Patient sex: F
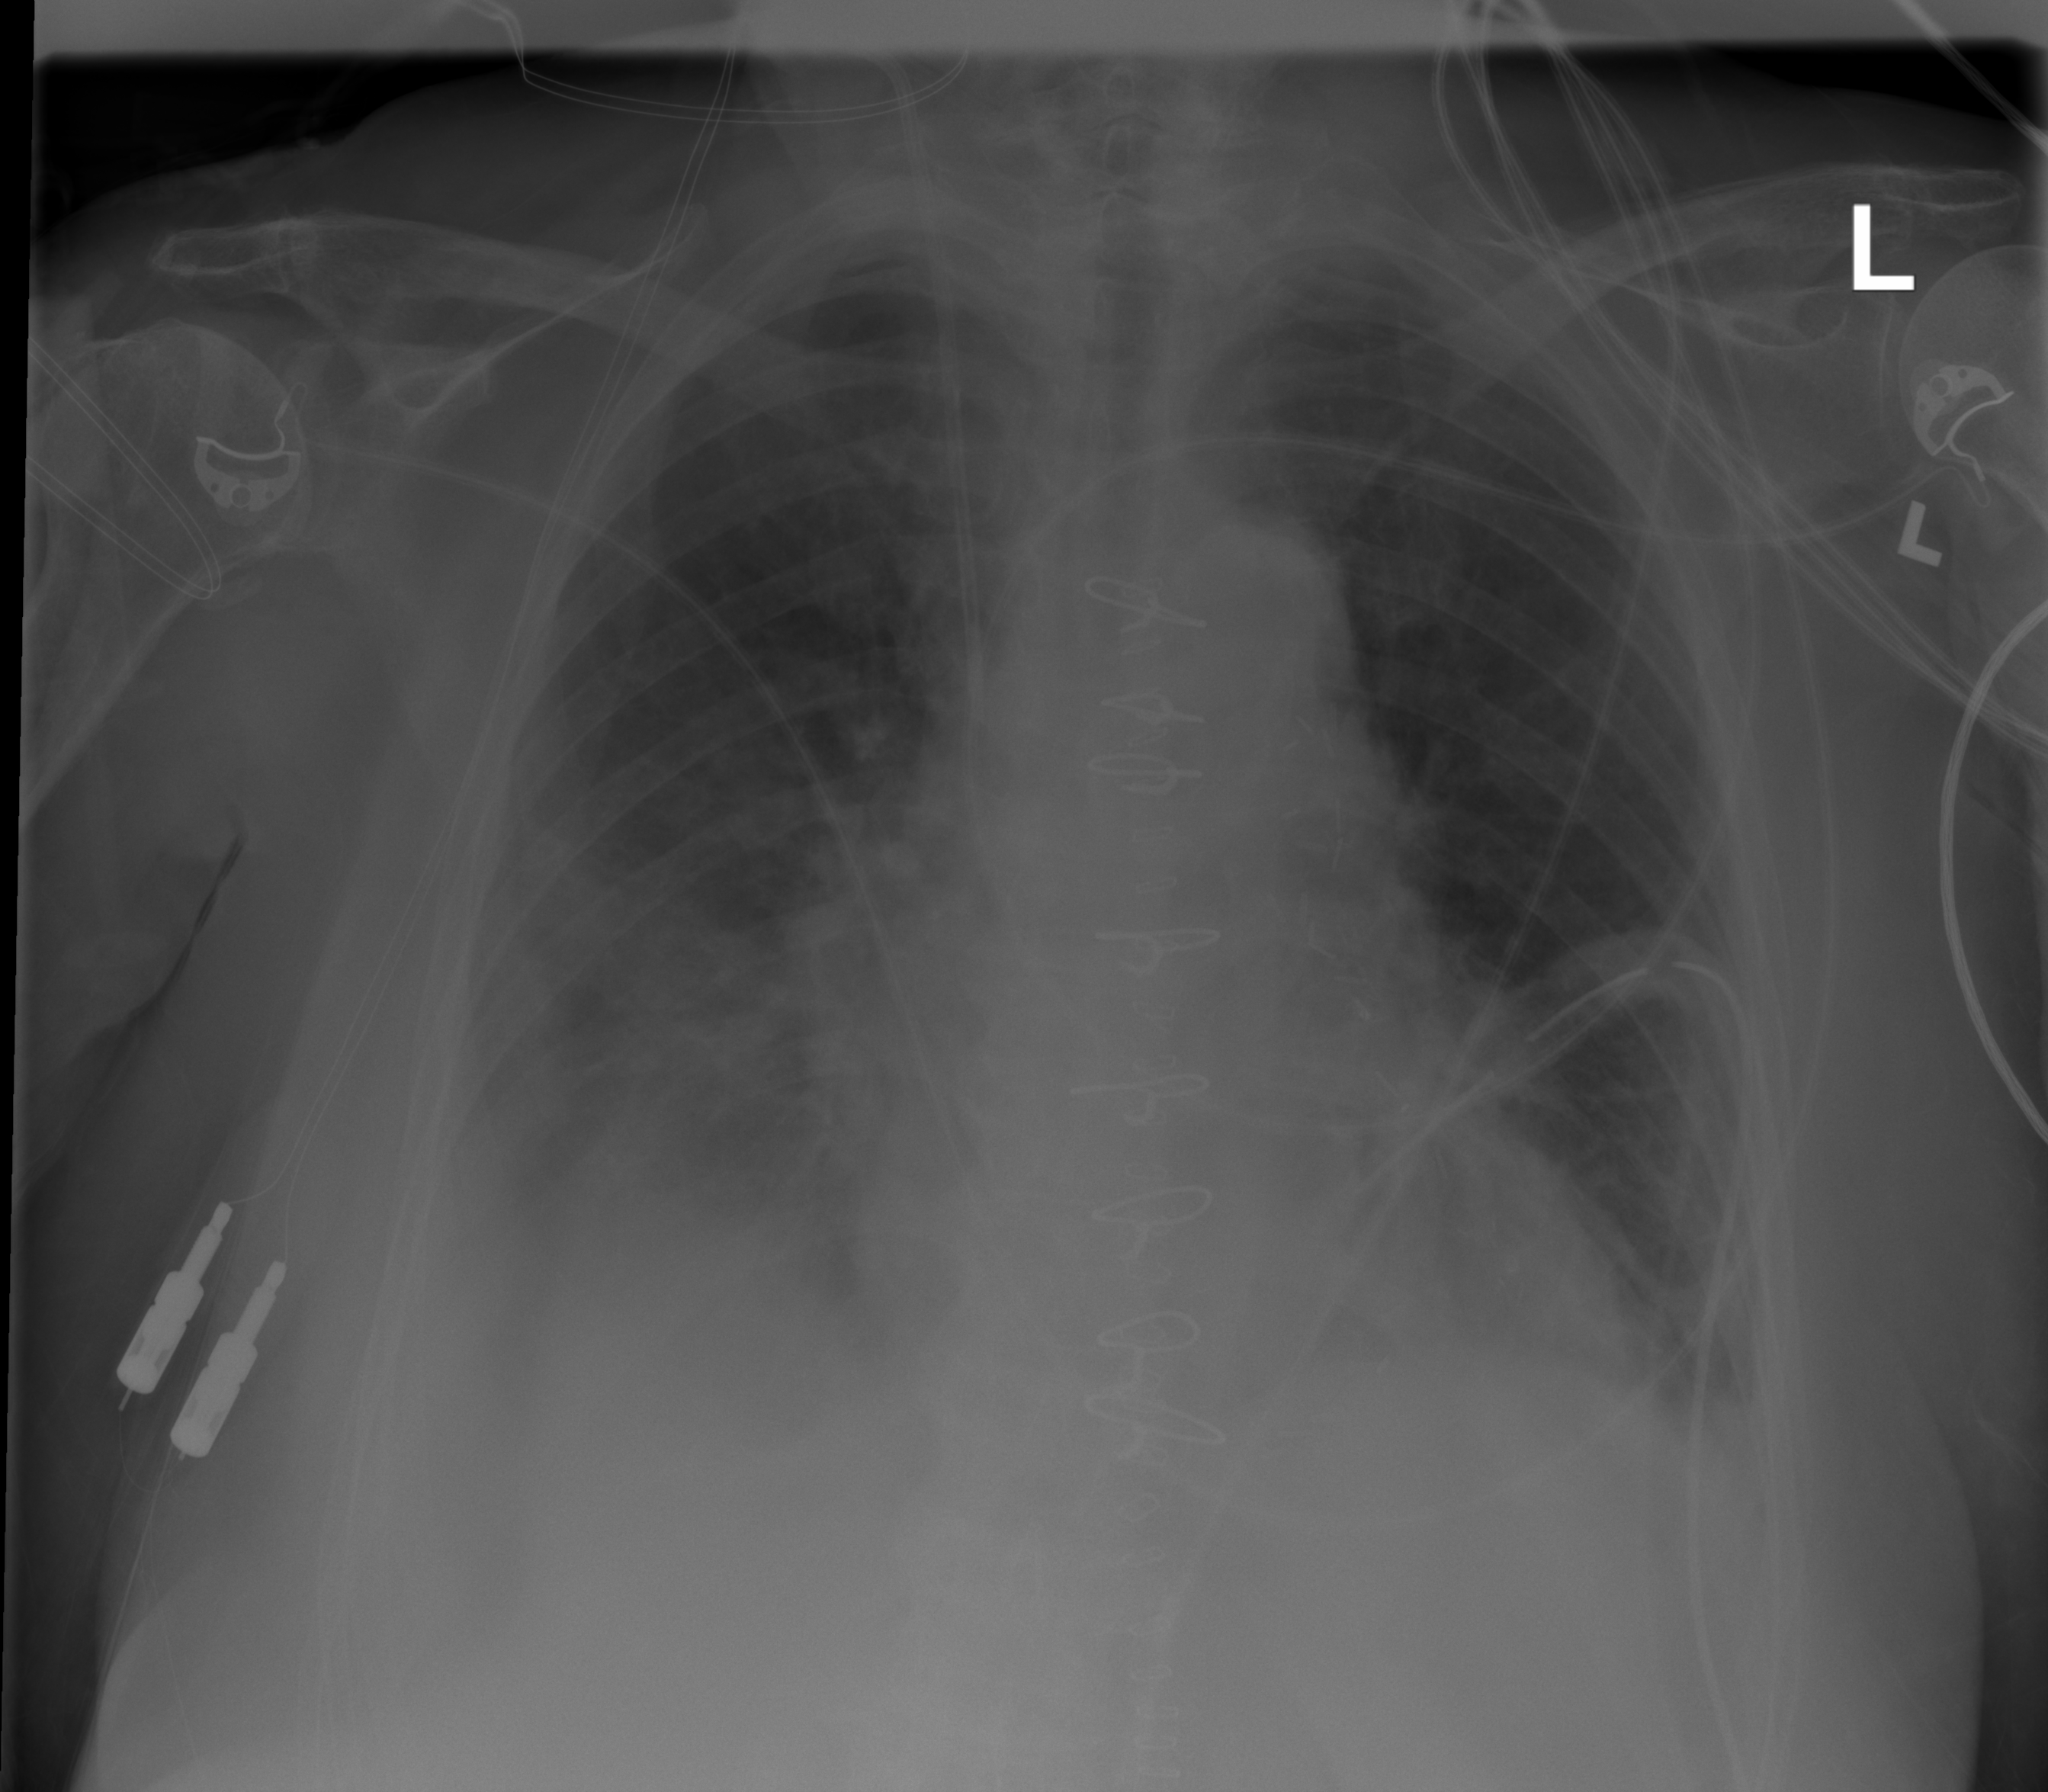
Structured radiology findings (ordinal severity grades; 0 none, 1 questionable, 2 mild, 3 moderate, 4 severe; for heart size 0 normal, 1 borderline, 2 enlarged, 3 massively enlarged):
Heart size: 0
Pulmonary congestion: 2
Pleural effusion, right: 3
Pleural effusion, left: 2
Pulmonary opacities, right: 0
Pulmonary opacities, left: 0
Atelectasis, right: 2
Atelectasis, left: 2